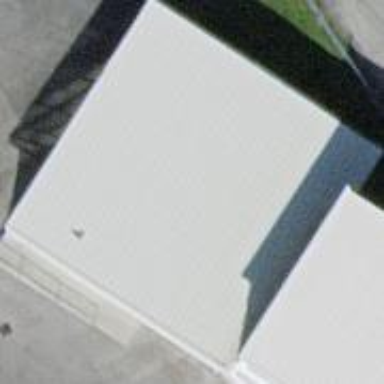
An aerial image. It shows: School building.